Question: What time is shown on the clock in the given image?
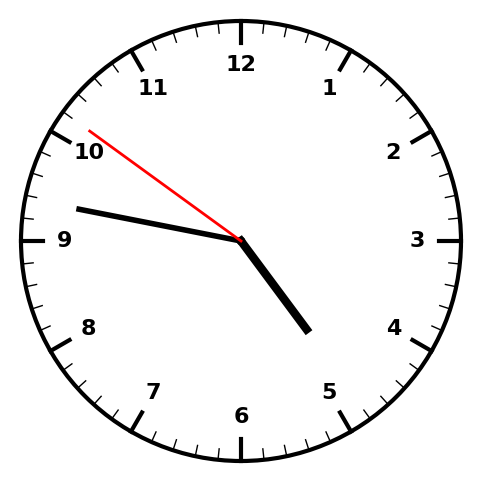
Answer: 04:46:51